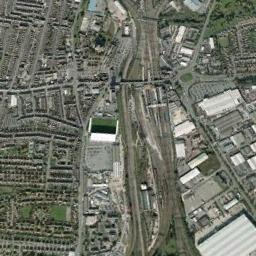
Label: railway_station